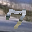
Label: 7